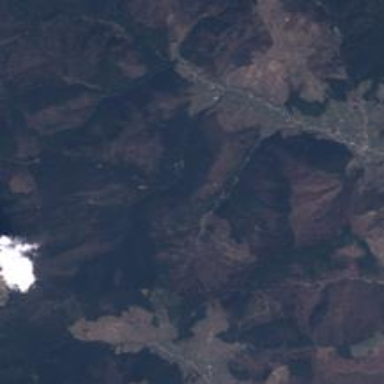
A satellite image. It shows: Coniferous forest area.